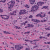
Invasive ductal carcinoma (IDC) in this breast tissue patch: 1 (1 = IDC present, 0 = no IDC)